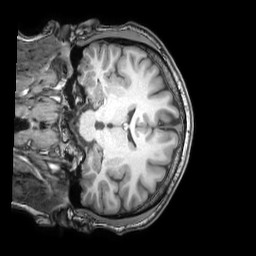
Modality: T1w
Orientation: coronal
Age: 22
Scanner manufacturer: philips
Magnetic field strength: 3 T
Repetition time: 0.007 s
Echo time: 0.003501 s